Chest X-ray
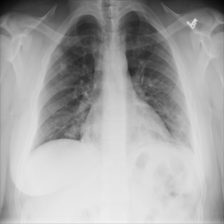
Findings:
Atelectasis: negative
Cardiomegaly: negative
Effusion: negative
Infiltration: positive
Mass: negative
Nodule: positive
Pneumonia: negative
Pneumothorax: negative
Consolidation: negative
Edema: negative
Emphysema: negative
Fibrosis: negative
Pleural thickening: negative
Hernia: negative